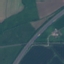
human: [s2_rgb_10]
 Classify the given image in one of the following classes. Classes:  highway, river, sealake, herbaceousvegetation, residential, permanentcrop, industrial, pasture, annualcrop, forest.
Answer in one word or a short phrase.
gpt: Highway